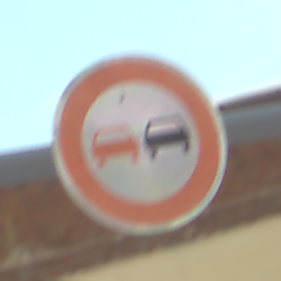
Verkehrszeichen: Ueberholverbot
Umgebung: Outdoor, Suburban
Tageszeit: Midday
Wetter: PartlyCloudy
Licht: Natural
Jahreszeit: NotSpecified
Kontrast: HighContrast